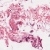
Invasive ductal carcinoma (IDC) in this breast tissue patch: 0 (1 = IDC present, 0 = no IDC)